Question: I have seen some OpenGL examples where a light source is shown. eg .

I understand the code required to get this kind of lighting effect in my scene, but how is that light source (visible in the top left corner in the example) created here ? Do I need to enable some flag to show the light source as well ?
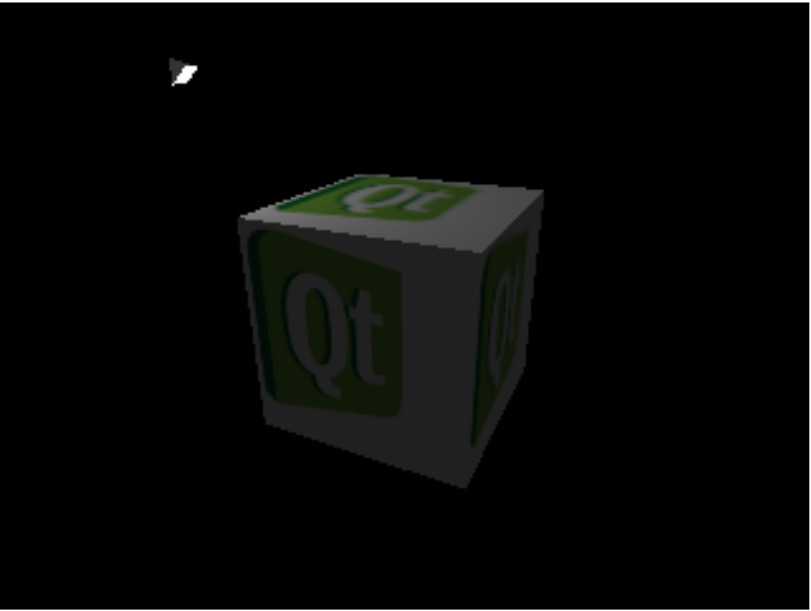
Answer: There is no setting/flag to automatically show a light source. You have to render it just like anything else in the scene.
The light source in the example you show looks like it consists of 4 triangles for the outside, and another quad (2 triangles) for the surface that emits the light. You can render these triangles with exactly the same mechanisms used for rendering the cube in this scene, or anything else. Build a VBO with the vertex data, and draw the geometry, with transformations applied if necessary.
Yes, this means that you may use a light source to render a light source. While that may sound strange, it makes complete sense. Once you look at the light source as a geometric object, you can apply lighting to it like you would for all your other objects. At least in this example, the outside polygons of the light source look lighted, while the surface emitting the light looks flat white.